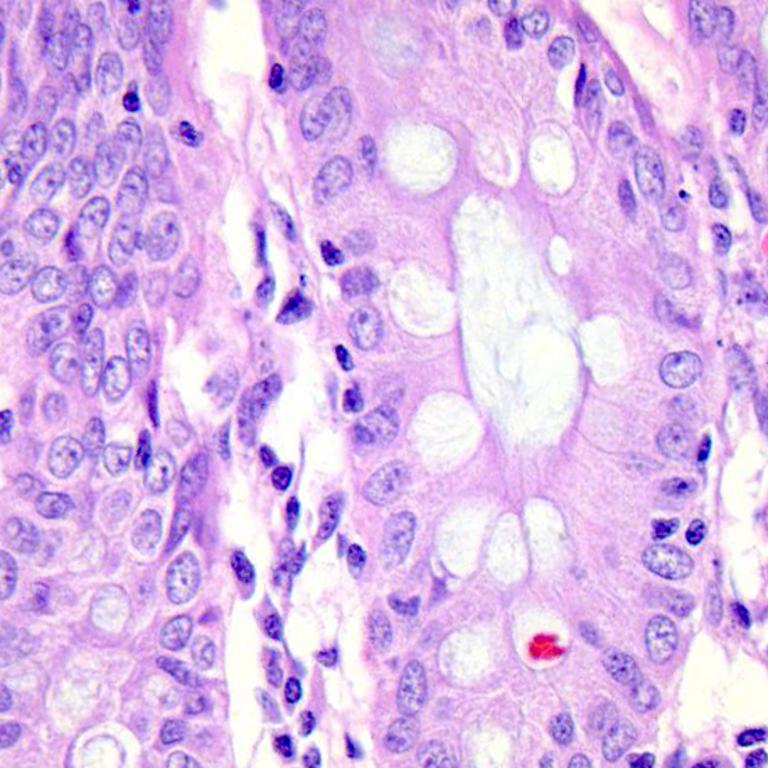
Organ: colon
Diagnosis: benign